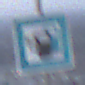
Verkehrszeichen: LadestationFuerElektrofahrzeuge
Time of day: SunriseSunset
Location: Outdoor (Suburban)
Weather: Clear
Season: NotSpecified
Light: Natural